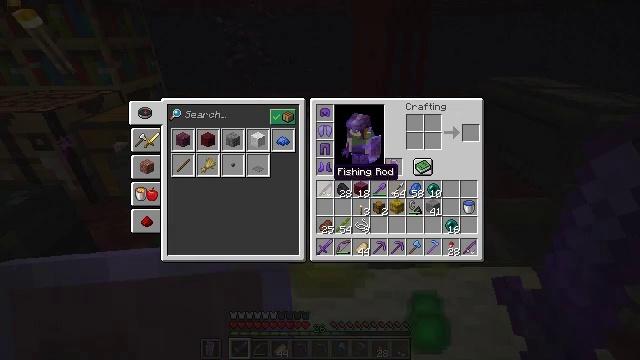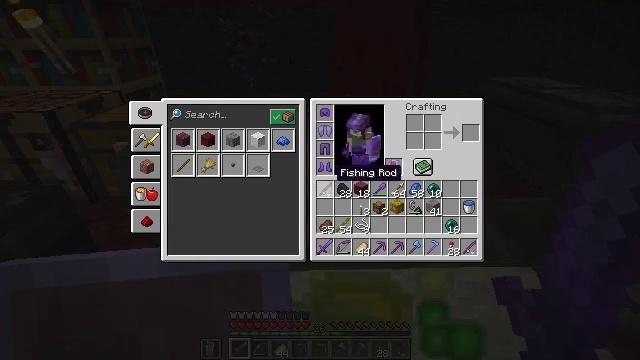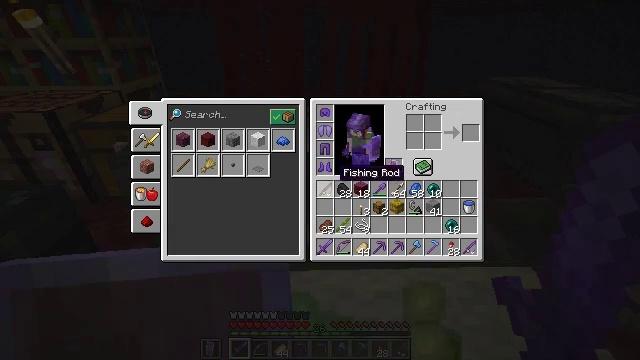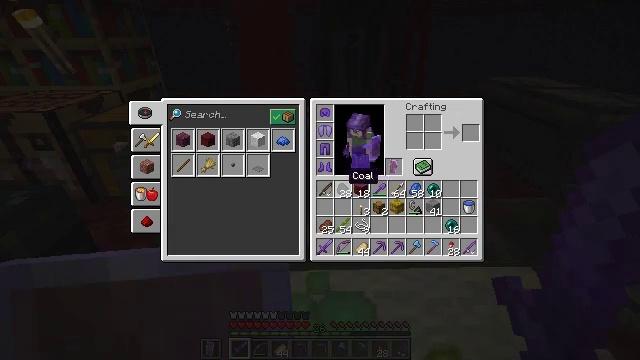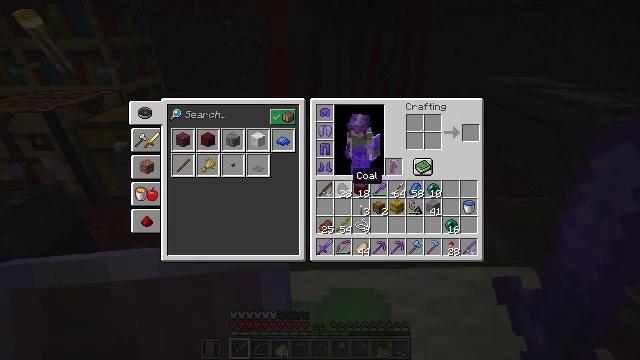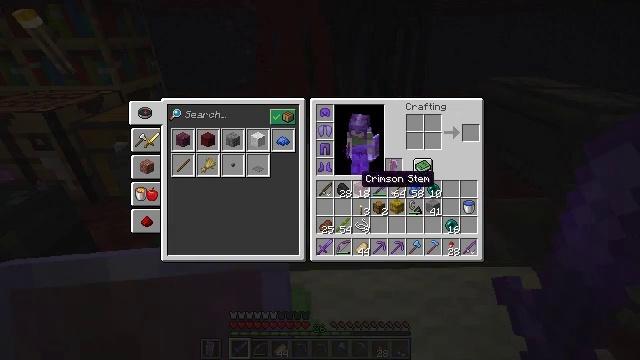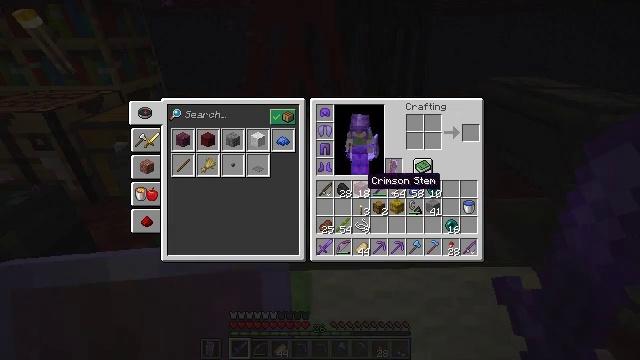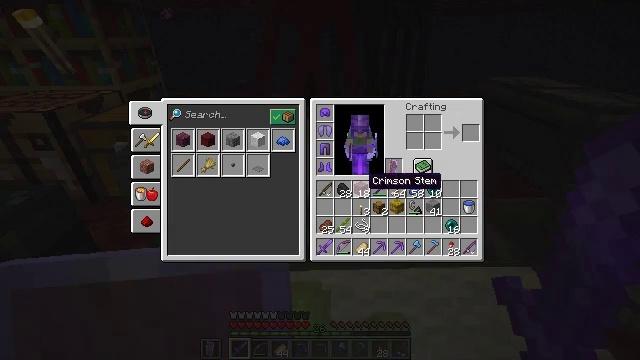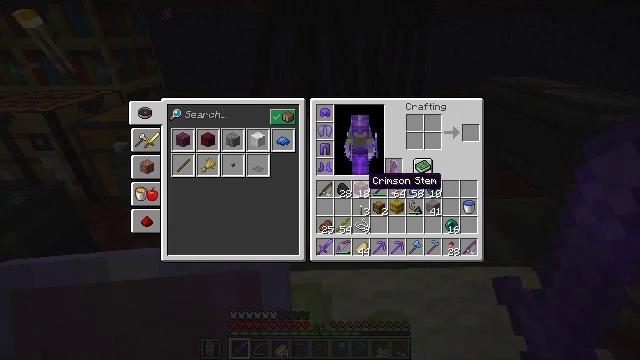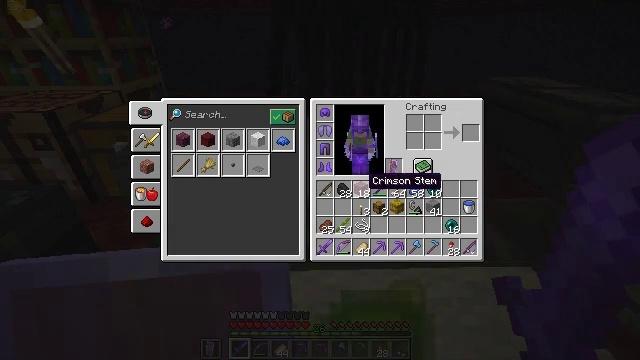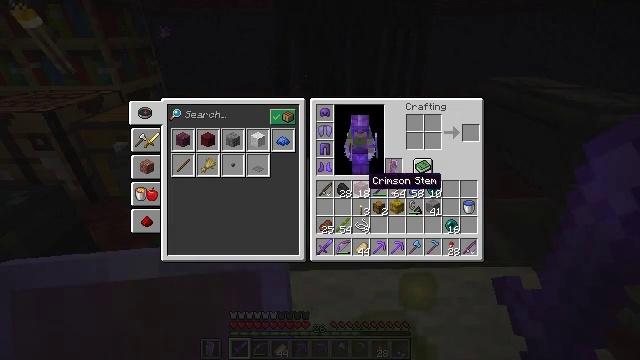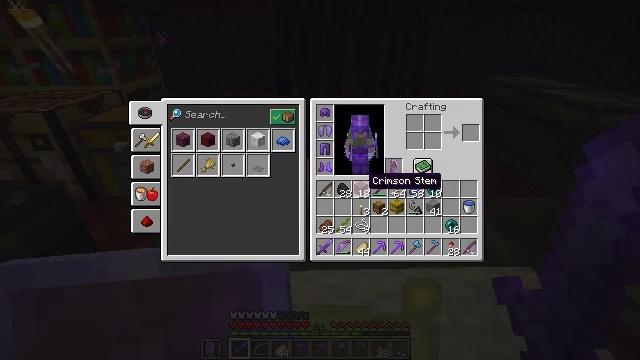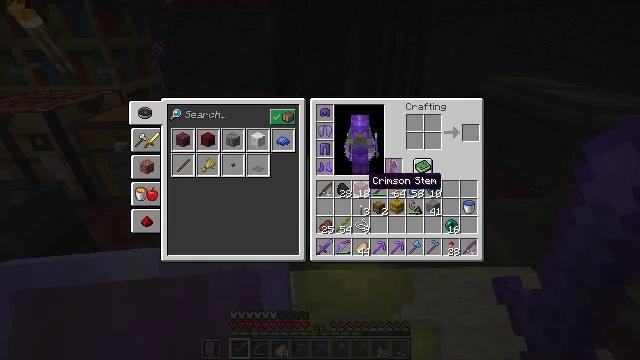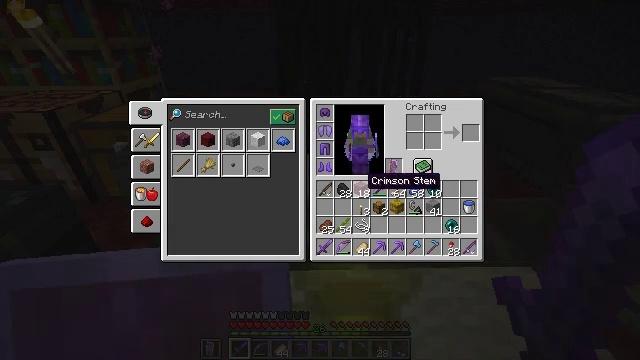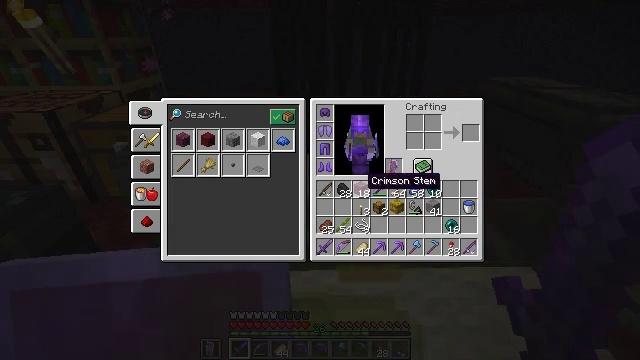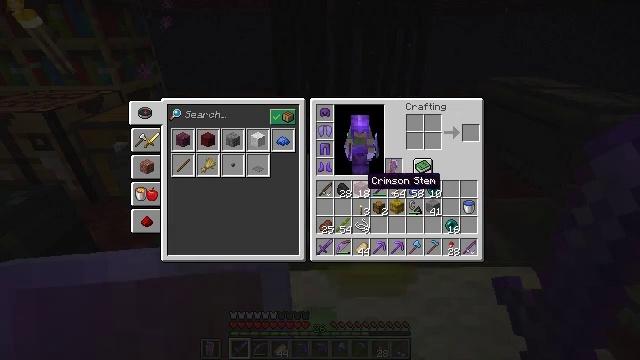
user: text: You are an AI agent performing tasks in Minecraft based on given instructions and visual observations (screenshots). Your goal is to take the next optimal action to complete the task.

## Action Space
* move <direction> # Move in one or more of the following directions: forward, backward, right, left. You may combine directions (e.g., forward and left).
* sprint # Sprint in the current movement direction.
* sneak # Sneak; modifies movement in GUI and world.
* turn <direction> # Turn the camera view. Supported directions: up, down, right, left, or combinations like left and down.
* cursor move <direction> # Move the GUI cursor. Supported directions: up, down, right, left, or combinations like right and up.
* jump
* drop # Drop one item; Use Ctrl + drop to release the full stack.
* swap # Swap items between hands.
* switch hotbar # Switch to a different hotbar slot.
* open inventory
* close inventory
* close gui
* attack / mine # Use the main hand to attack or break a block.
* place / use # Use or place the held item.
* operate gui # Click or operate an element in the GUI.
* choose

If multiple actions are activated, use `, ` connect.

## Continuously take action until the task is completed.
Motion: motion action
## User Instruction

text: Mine the white shulker box.
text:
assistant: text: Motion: no_op
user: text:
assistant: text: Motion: no_op
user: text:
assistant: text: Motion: turn right
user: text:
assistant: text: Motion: no_op
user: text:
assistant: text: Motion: turn right
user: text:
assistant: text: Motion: no_op
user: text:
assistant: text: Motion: no_op
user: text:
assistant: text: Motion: no_op
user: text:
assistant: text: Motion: no_op
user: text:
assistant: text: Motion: no_op
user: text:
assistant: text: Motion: no_op
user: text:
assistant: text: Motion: no_op
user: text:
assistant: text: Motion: no_op
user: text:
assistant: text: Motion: no_op
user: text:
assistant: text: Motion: no_op
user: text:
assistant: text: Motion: no_op
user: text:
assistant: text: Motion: no_op
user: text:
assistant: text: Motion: no_op
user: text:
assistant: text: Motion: turn down
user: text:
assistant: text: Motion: no_op
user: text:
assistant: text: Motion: no_op
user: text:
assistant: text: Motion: no_op
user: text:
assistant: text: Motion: no_op
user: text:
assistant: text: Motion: no_op
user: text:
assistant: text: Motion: no_op
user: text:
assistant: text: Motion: no_op
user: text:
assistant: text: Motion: no_op
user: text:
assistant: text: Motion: no_op
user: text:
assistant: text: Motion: no_op
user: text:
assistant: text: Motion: no_op